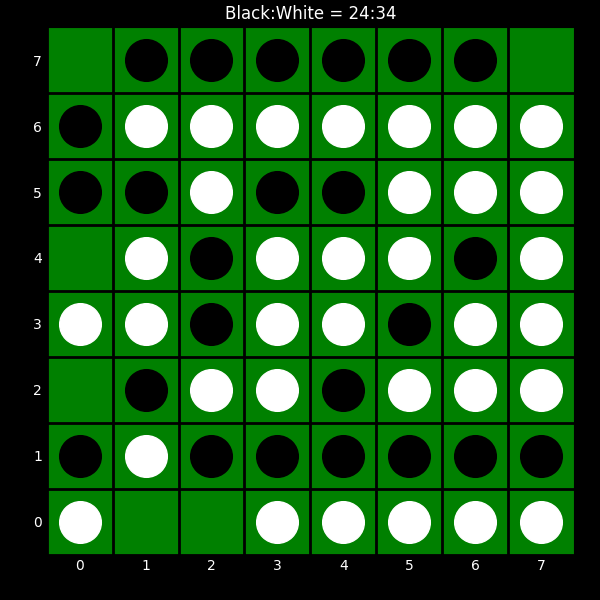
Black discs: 24
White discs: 34